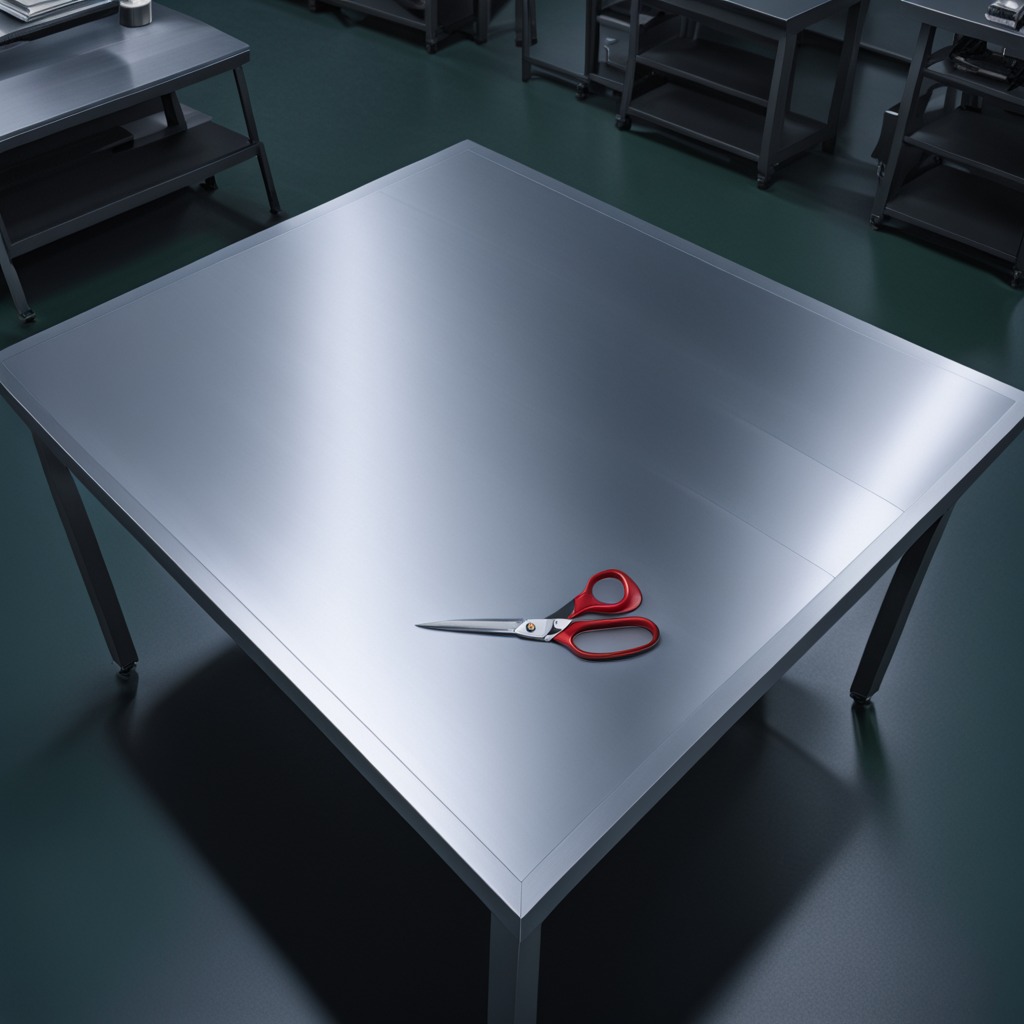
A scissor is lying on the tabletop.